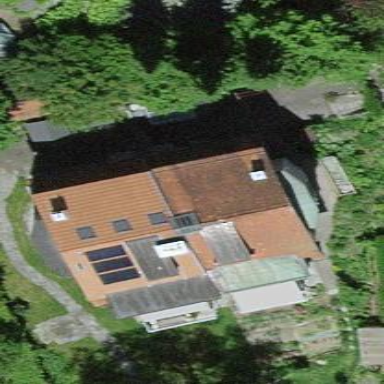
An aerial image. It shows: Hipped roof house.